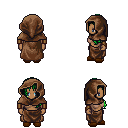
a pixel art fantasy rpg character, female body template, human, dark skin, brown cape, robe skirt, green left-swept hairstyle, cloth hood, leather bracers, brown slippers, four views (front, back, left, right), 2x2 character sprite sheet, small pixel art, hard edges, no anti-aliasing